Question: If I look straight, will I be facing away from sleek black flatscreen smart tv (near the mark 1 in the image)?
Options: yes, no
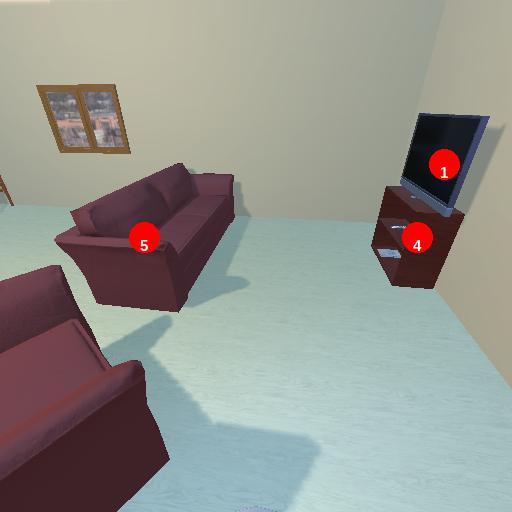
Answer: yes